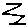
Label: zigzag